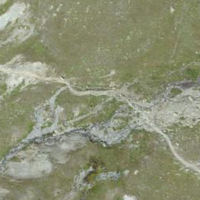
EUNIS habitat code: 31
Species observed at this site:
Saxifraga aizoides
Viola calcarata